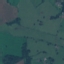
Land use / land cover: Pasture